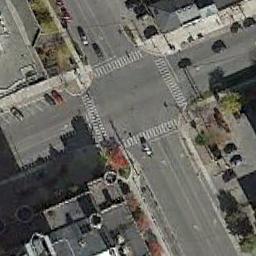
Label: intersection